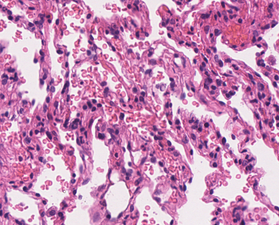
Tumor epithelial tissue: no
Tumor-associated stroma tissue: no
Normal tissue: yes